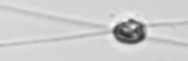
Label: Chaetoceros_danicus